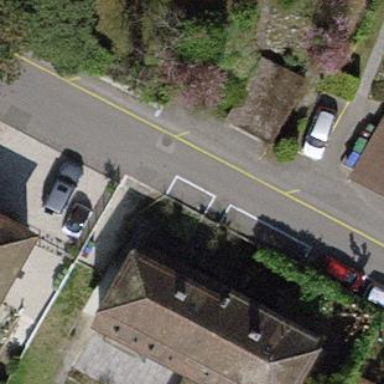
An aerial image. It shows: Semidetached house.